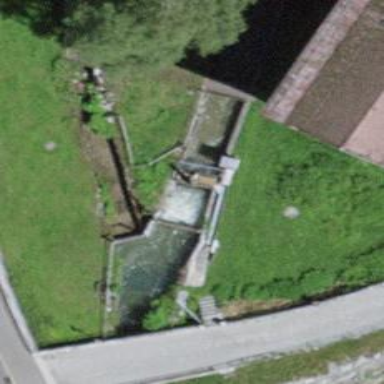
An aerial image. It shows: Weir in waterway.